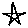
Label: star